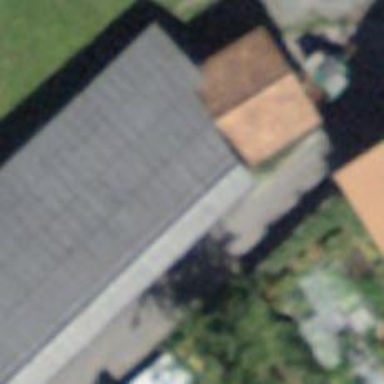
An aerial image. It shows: Shed.